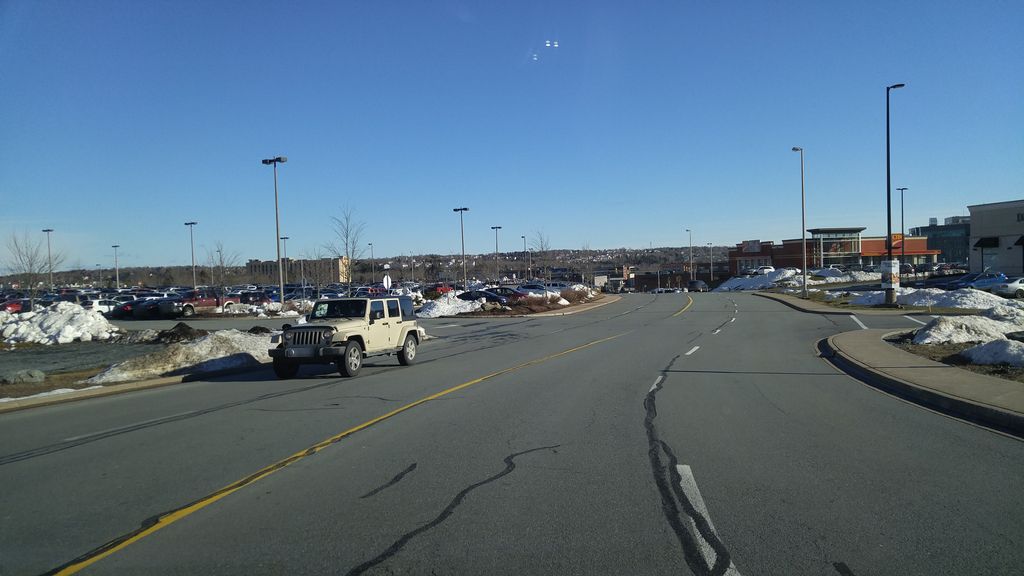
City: halifax